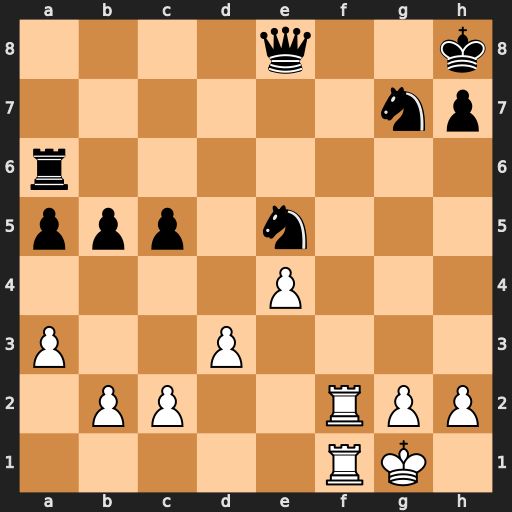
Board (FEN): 4q2k/6np/r7/ppp1n3/4P3/P2P4/1PP2RPP/5RK1
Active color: w
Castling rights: -
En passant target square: -
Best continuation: Rf8+ Qxf8 Rxf8#